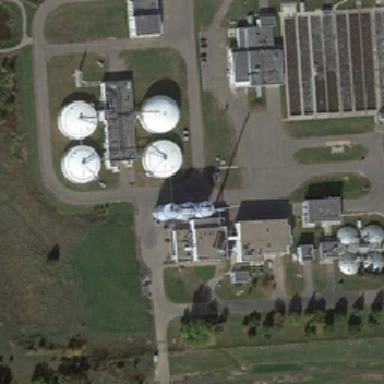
There are many green lawns near the factory .